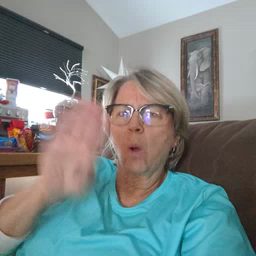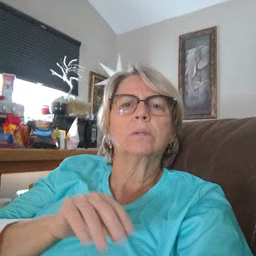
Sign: close